Question: I am not sure if it's a bug or something else, but it looks so strange that I am totally confused.
Please see the image below, the title of the note '#note_title' has value '3333' as in Firebug, but it is shown '44444' in the webpage, and in the console, from jQuery, the value of the title is also '44444', Why is that?

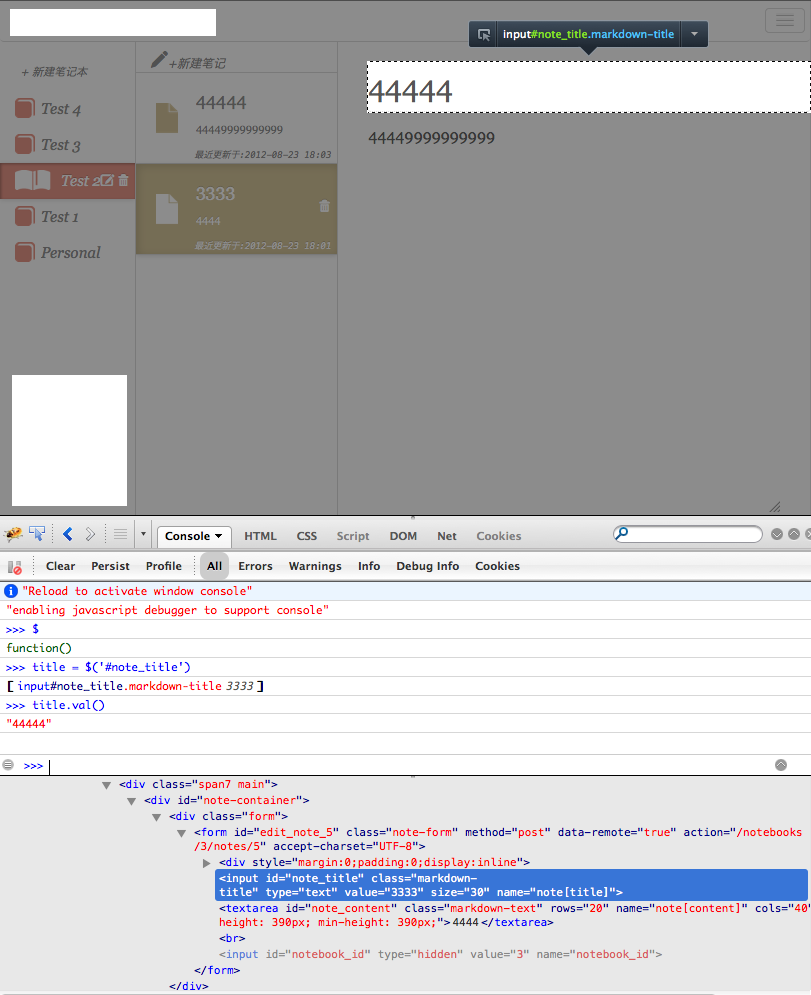
Answer: The value specifies the value.
The value (which 'val()' accesses) and the UI show the value.